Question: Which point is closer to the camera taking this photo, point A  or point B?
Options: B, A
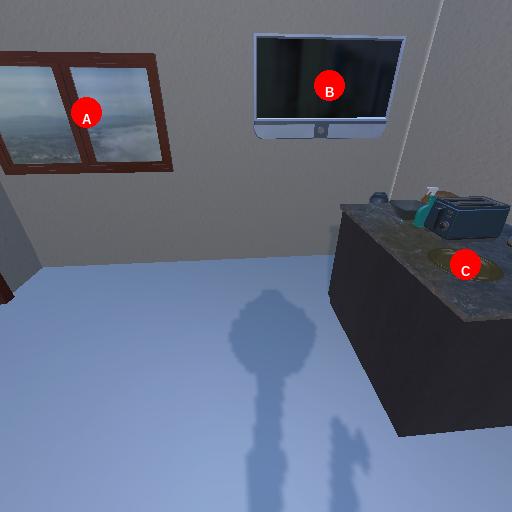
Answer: B